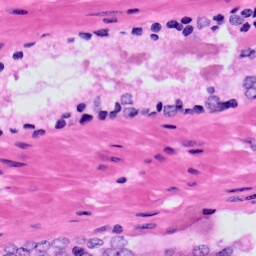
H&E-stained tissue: Prostate